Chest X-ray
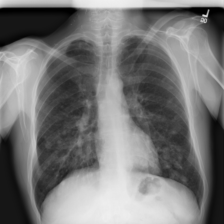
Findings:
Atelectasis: negative
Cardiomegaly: negative
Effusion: negative
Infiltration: negative
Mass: negative
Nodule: positive
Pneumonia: negative
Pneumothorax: negative
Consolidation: negative
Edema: negative
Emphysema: negative
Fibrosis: negative
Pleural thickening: negative
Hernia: negative